Chest X-ray. View position: PA
Patient age: 68
Patient sex: F
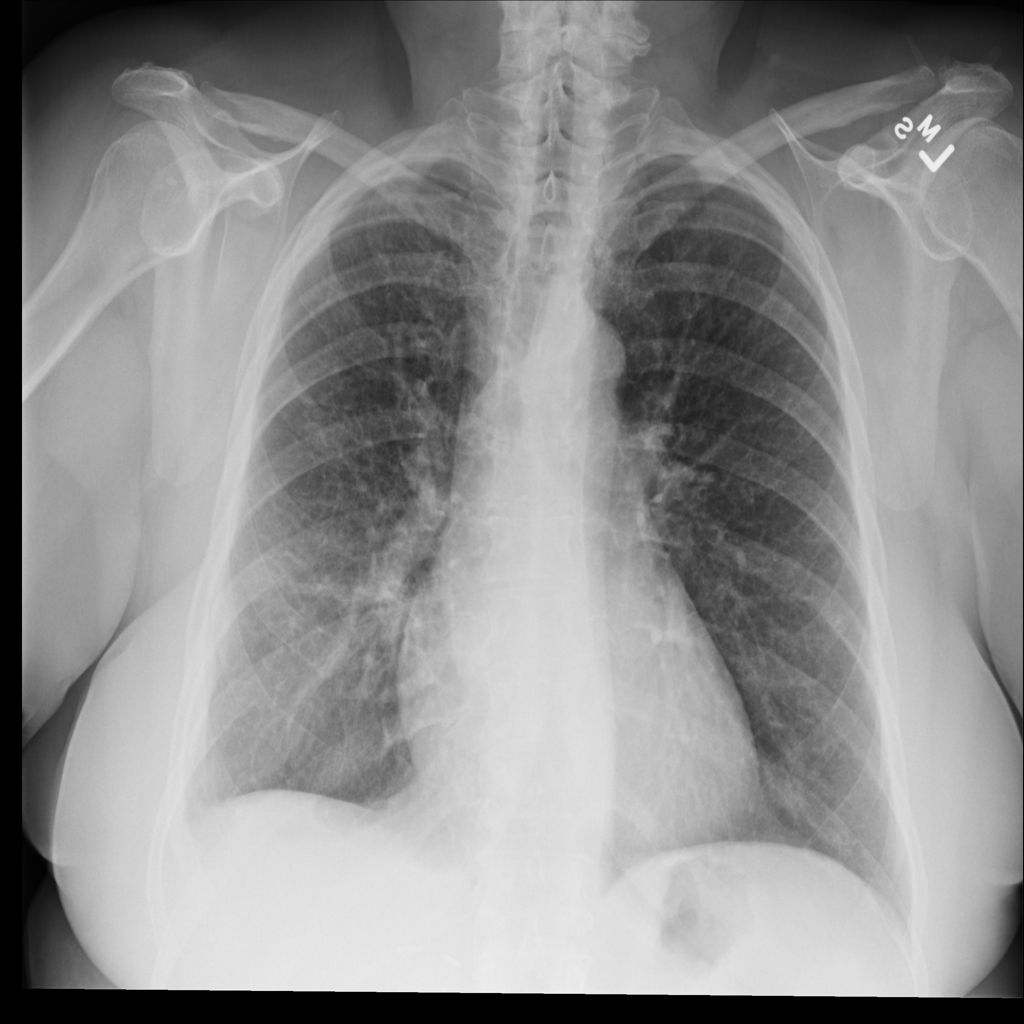
Finding: Pneumothorax